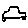
Label: car